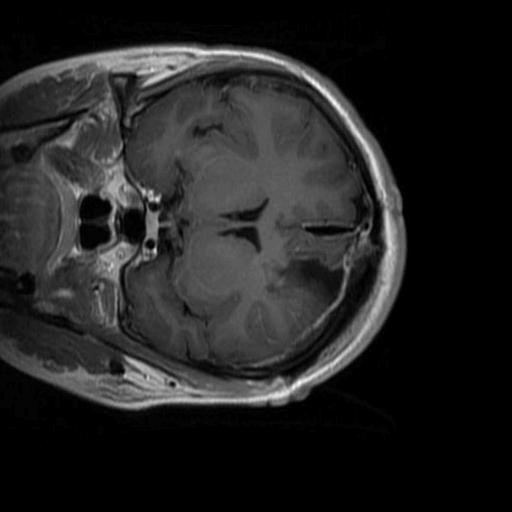
Label: brain_glioma